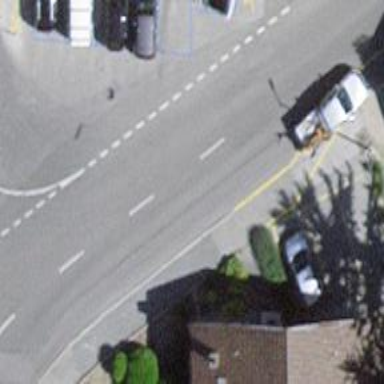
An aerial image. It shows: Zebra crossing on the road.